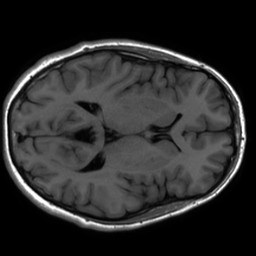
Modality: inplaneT1
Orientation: axial
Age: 20
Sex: male
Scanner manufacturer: ge
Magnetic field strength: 3 T
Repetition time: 2.597 s
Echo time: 0.02273 s